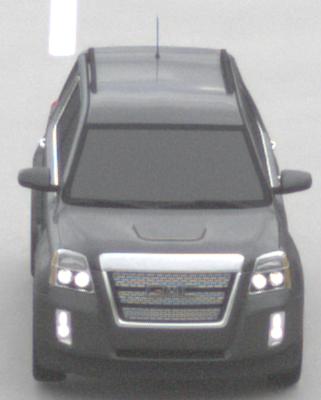
Make: GMC
Model: Terrain
Detailed model: Gen. 1
Model produced from: 2009
Model produced until: 2017
Doors: 5
Color: gray
Road condition: dry road
Daytime: midday
Contrast: low contrast